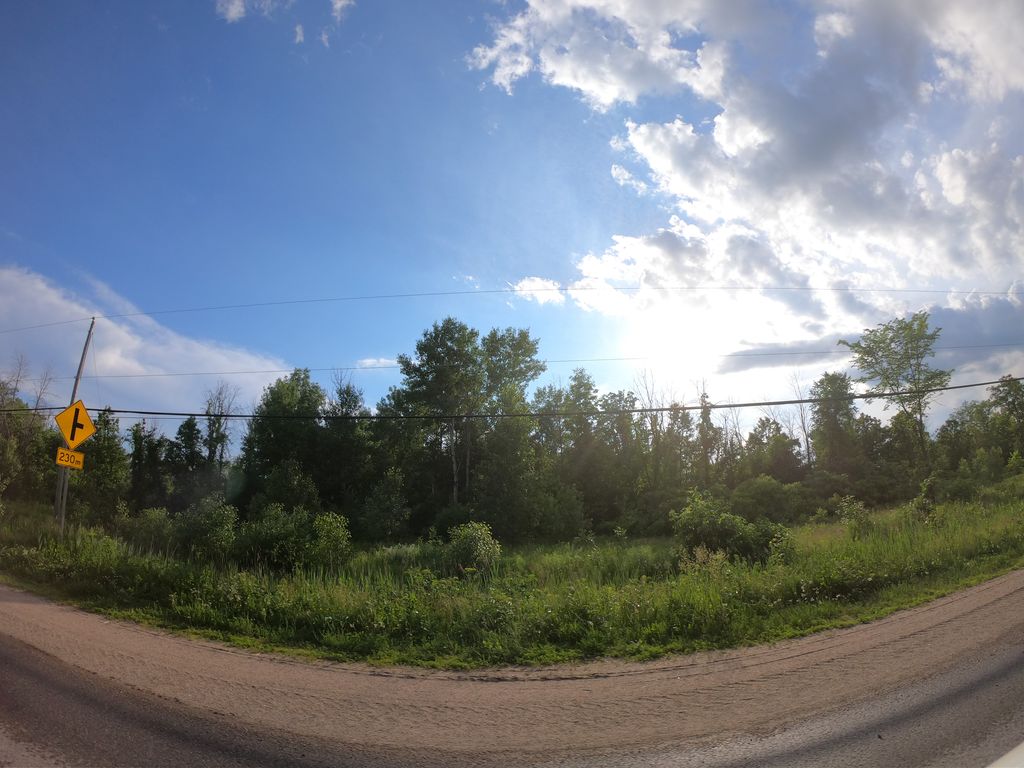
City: ottawa-gatineau